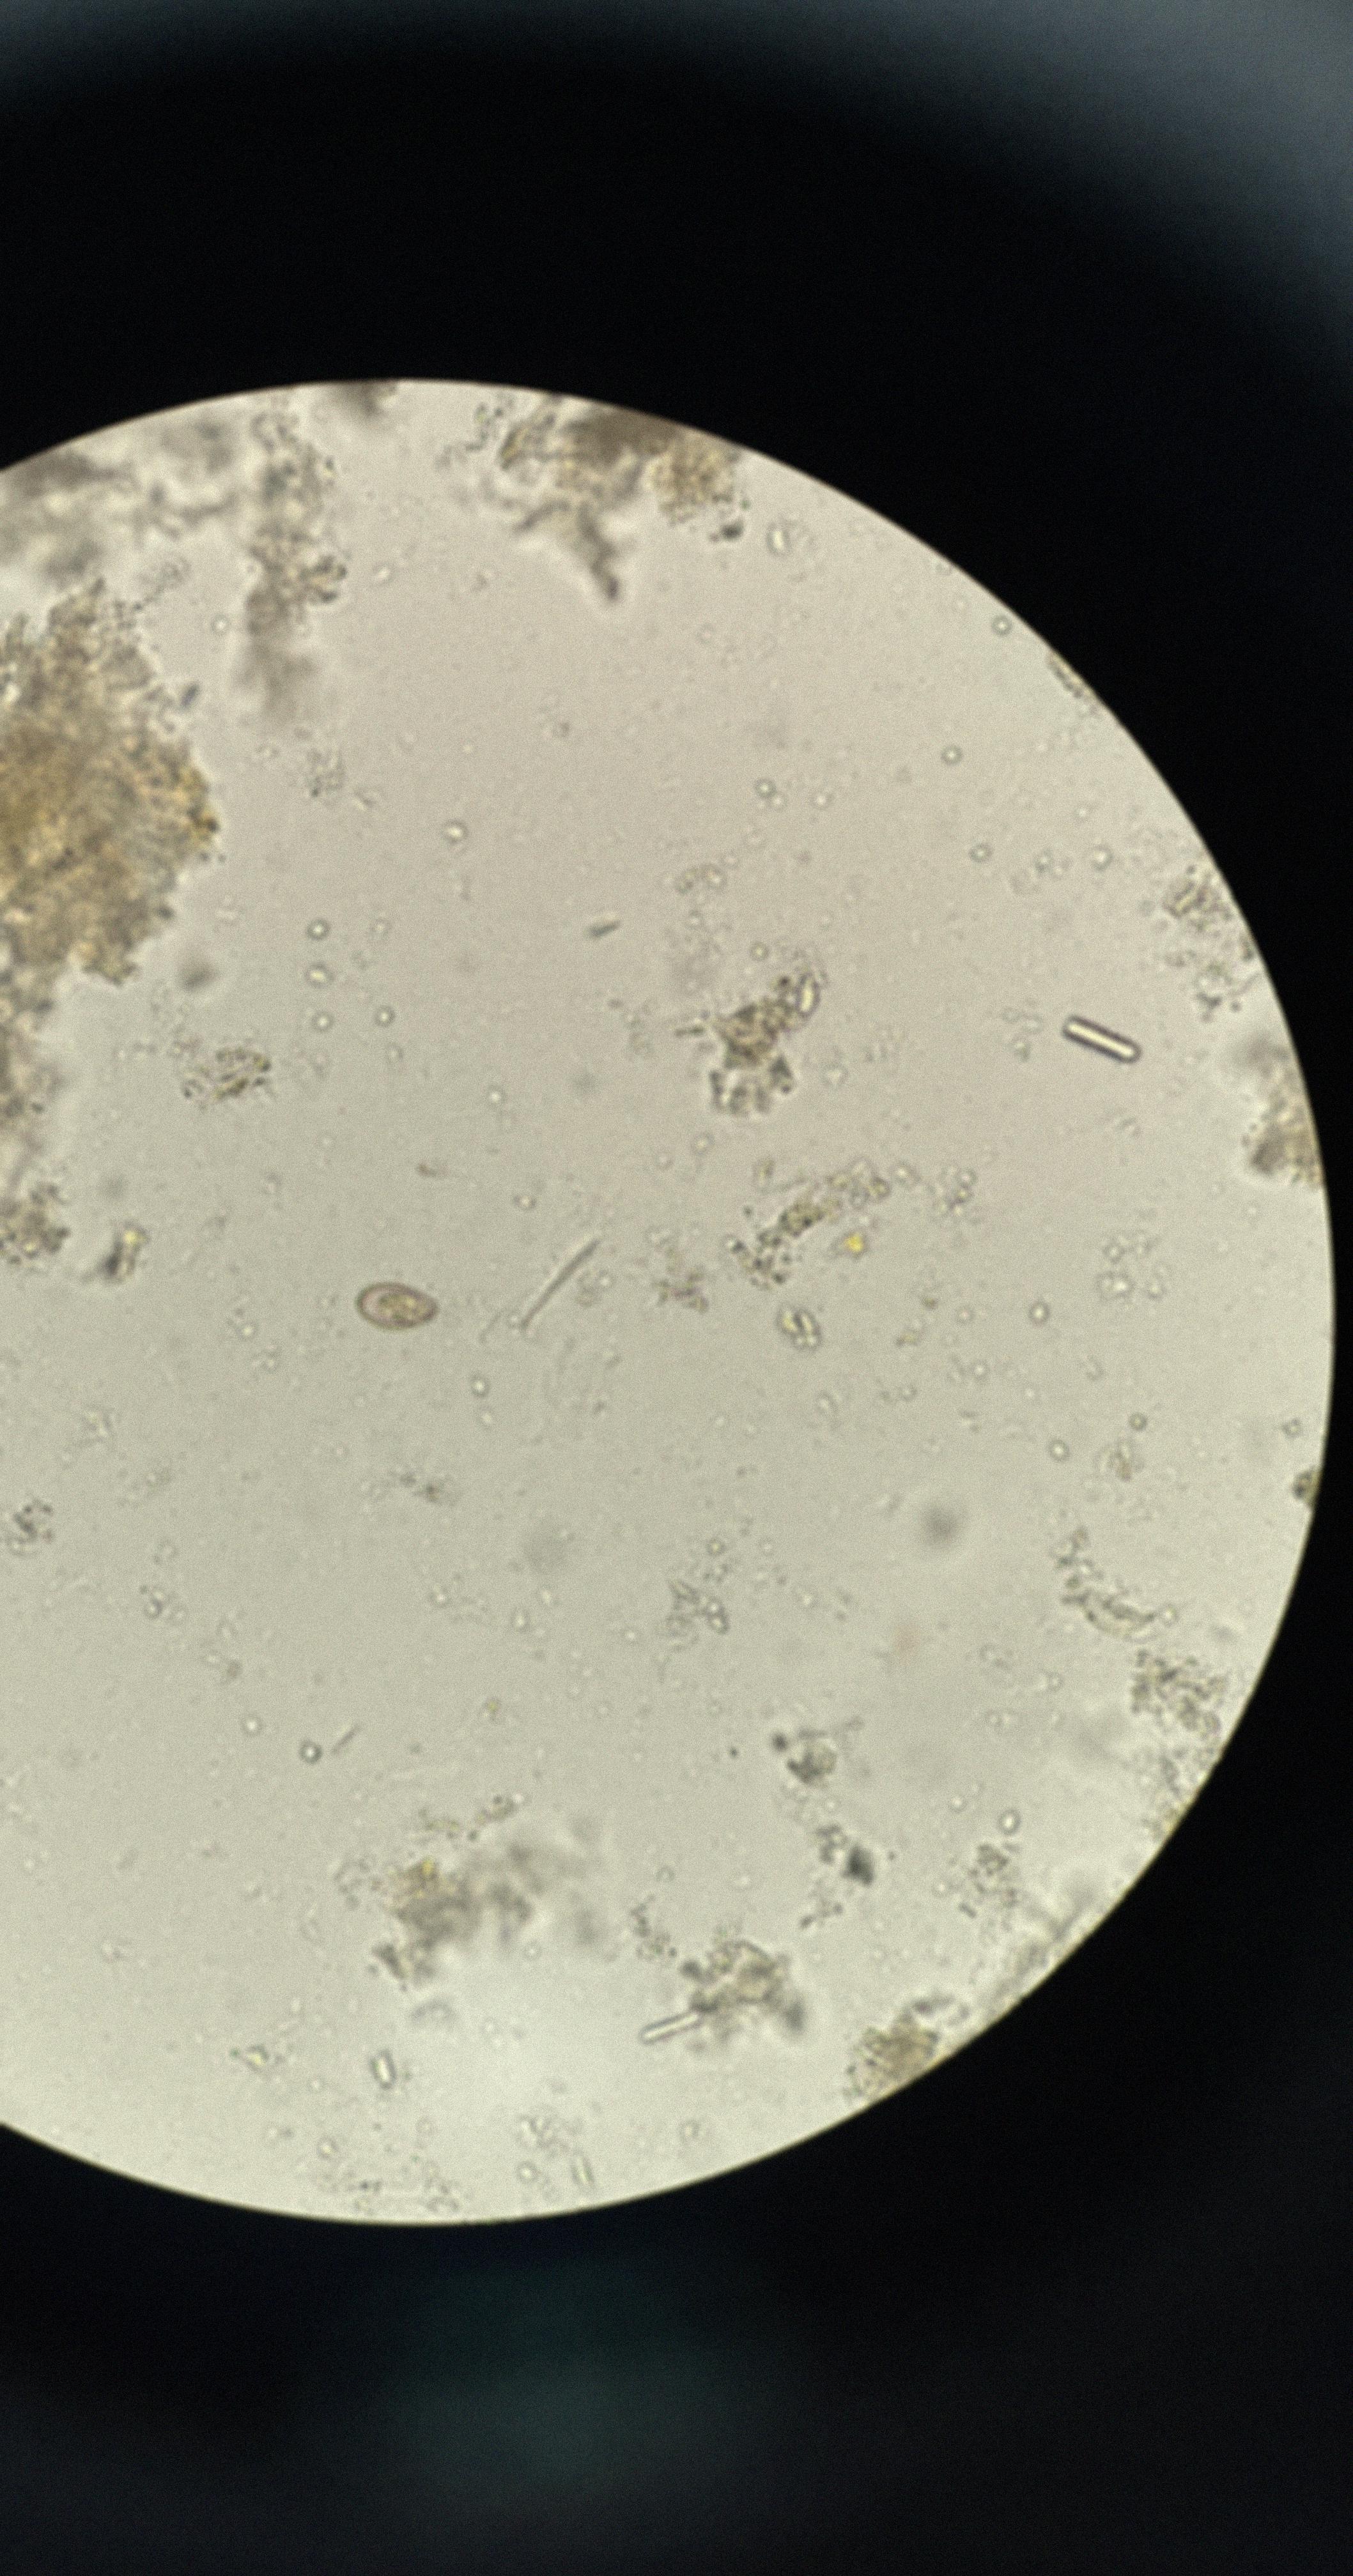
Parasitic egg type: Opisthorchis viverrine